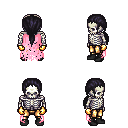
a pixel art fantasy rpg character, male body template, skeleton, pink tattered cape, gold greaves, raven ponytail hairstyle, gold gloves, black shoes, four views (front, back, left, right), 2x2 character sprite sheet, small pixel art, hard edges, no anti-aliasing